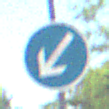
Verkehrszeichen: VorgeschriebeneVorbeifahrtLinks
Umgebung: Outdoor, Nature
Tageszeit: Midday
Wetter: Clear
Licht: Natural
Jahreszeit: NotSpecified
Kontrast: HighContrast